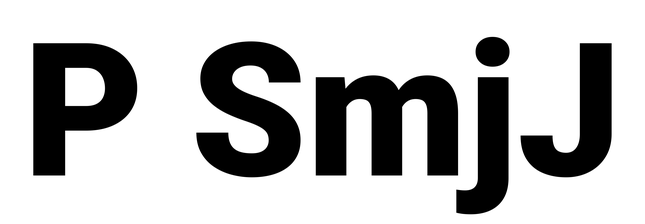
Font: Roboto_Black